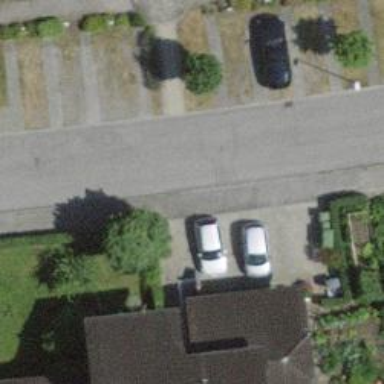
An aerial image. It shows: Kerb barrier.